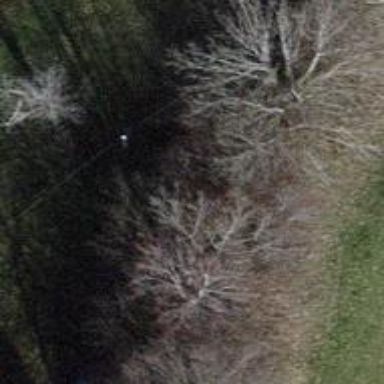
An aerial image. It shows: Row of trees in natural setting.